Question: I'm new to IntelliJ. What is the best (and recommend method) for importing project into IntelliJ. Is there a maven plugin for doing this?
More specially I'm interesting in importing this project.
<URL>
Thanks.
UPDATE 1 - When I try to use File -> open (the m2-pom.xml file) it just opens the xml file (as shown in the screenshot below.

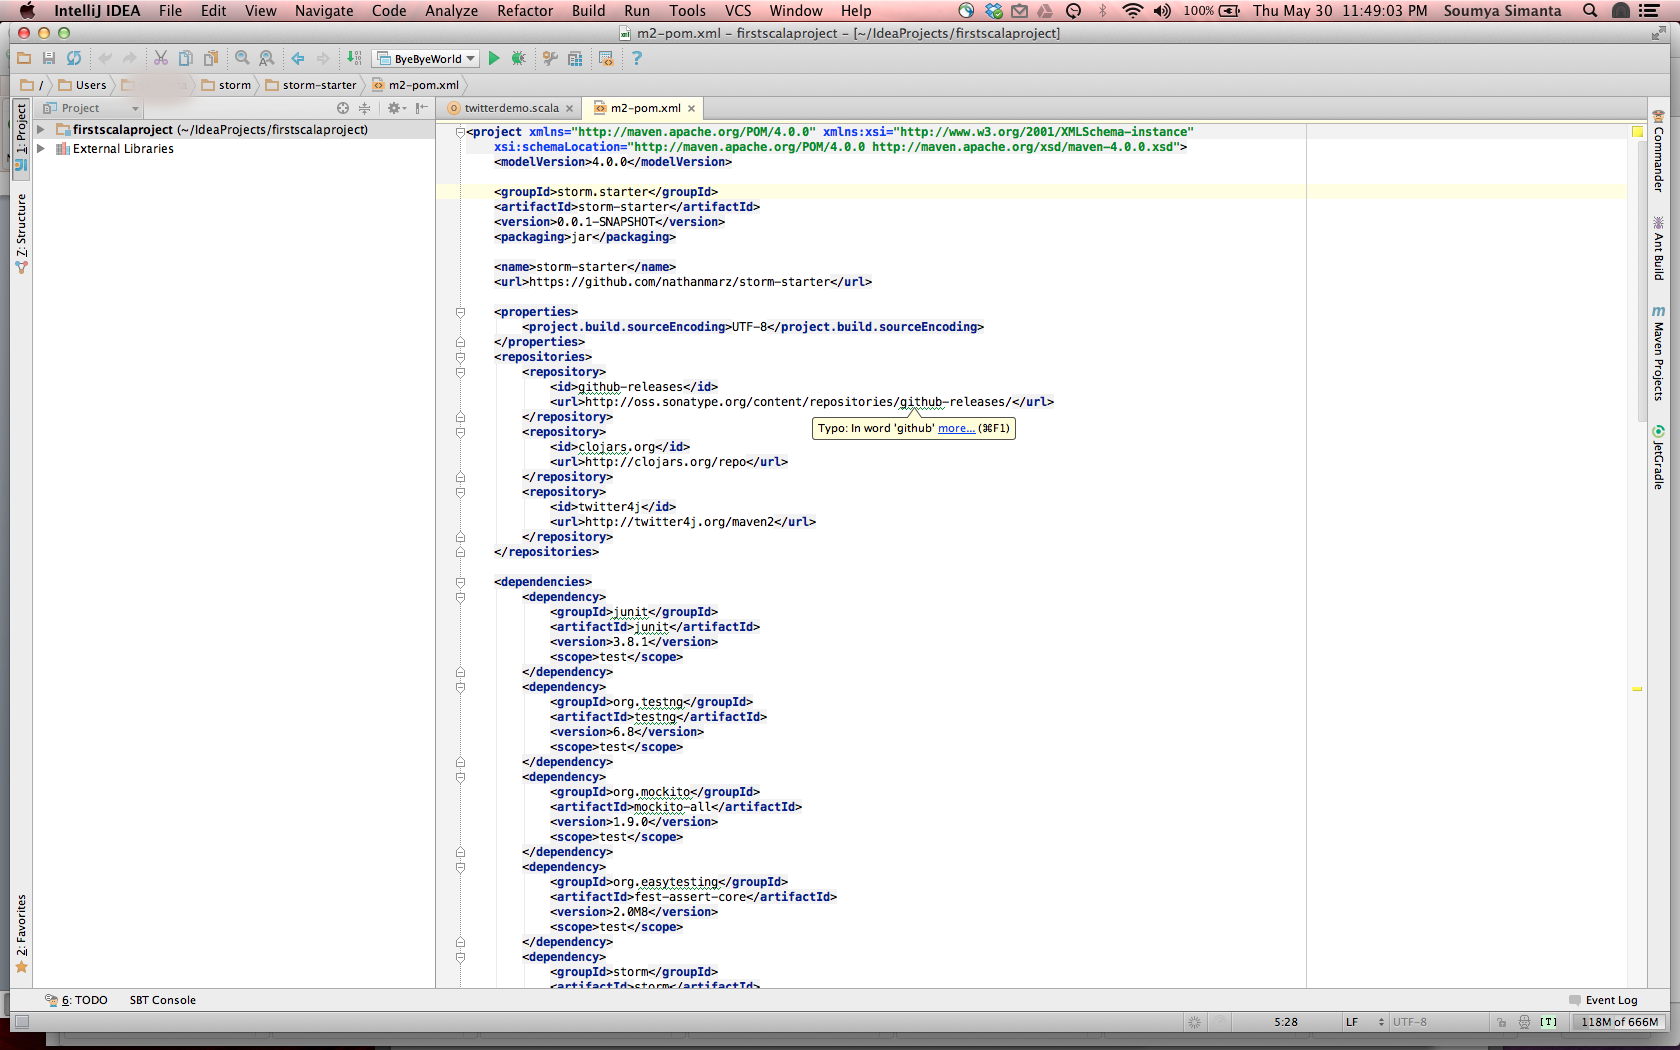
Answer: It looks like that project has a pom file named 'm2-pom.xml'. You should import that as a maven project. Assuming it's using standard repositories, you'll immediately be able to compile the code with maven.
You can select 'Open' in the menu, and then choose that file and it should load the project.
Be aware this seems to be a clojure project. You might want to research the La Clojure plugin to see how/if it can import clojure projects with it. It looks like the steps I gave will work, but the code may not run very easily for you without the La Clojure plugin.